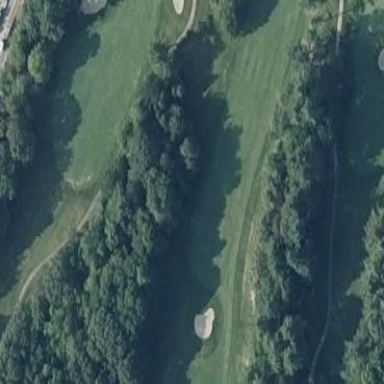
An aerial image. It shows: Well-maintained golf fairway with mown grass.